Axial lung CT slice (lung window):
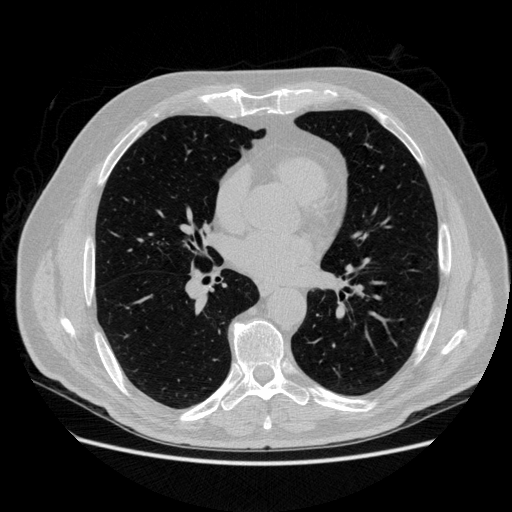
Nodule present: no